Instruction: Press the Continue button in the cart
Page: cart
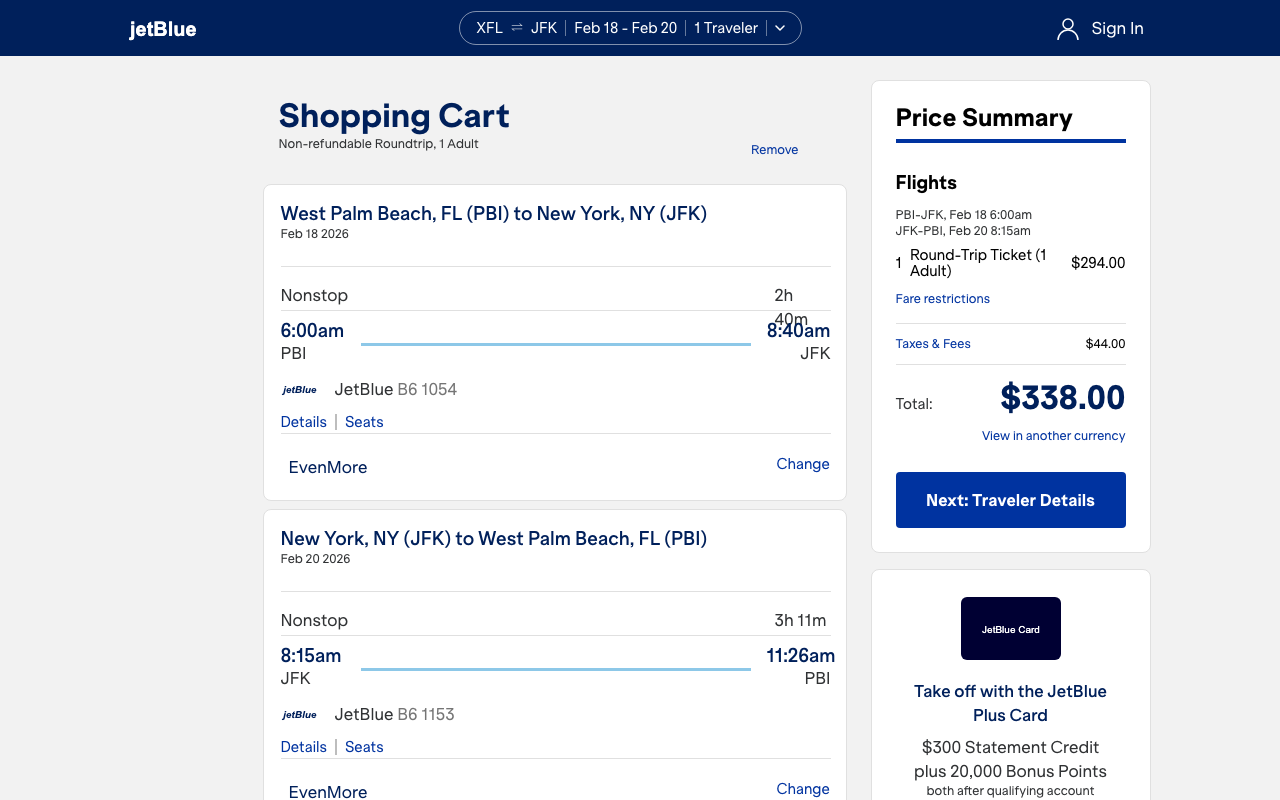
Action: click